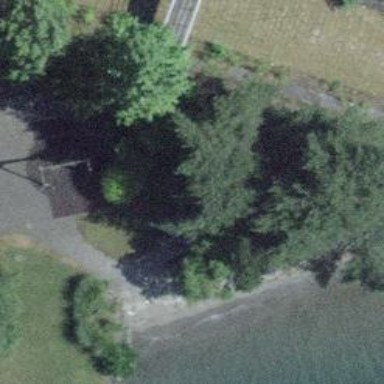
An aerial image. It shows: Black bench.